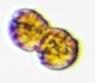
Label: Margalefidinium